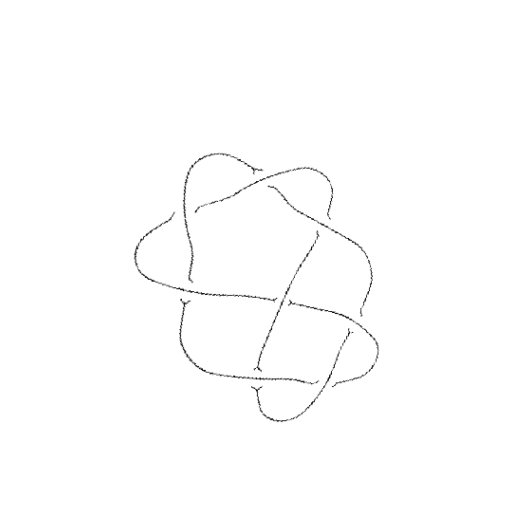
Crossing number: 8